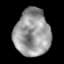
Tissue: prostate
Cell type: Myeloid cells
Senescence score: 0.3516
Nuclear area (px): 1622
Mean DAPI intensity: 153.519